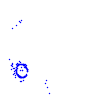
Particle: kaon